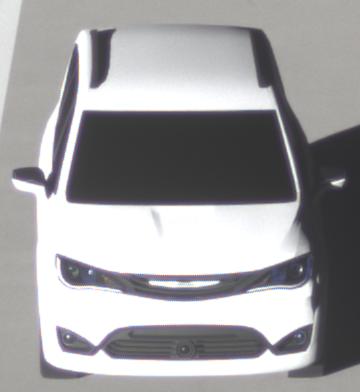
Make: Chrysler
Model: Pacifica
Detailed model: -
Model produced from: 2016
Model produced until: 2020
Doors: 5
Color: white
Road condition: dry road
Daytime: sunrise or sunset
Contrast: high contrast